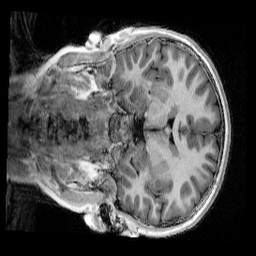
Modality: UNIT1_denoised
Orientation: coronal
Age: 10
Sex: male
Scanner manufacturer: siemens
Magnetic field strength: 3 T
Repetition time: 4 s
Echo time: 0.00303 s